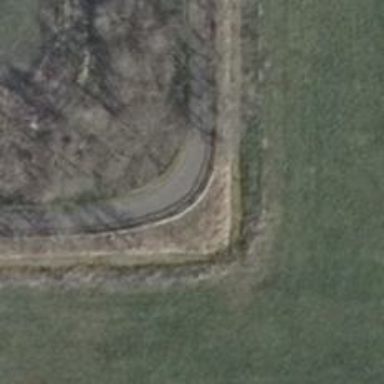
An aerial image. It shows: Asphalt path.